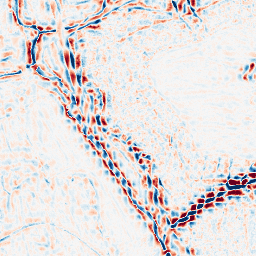
Category: wavelet
Decomposition family: wavelet_dwt
Decomposition parameters: wavelet: coif2
level: 3
Upsampling method: quadratic
Upsampling parameters: scale: 8
Upsampling scale: 8